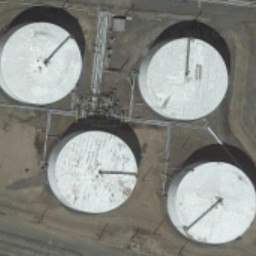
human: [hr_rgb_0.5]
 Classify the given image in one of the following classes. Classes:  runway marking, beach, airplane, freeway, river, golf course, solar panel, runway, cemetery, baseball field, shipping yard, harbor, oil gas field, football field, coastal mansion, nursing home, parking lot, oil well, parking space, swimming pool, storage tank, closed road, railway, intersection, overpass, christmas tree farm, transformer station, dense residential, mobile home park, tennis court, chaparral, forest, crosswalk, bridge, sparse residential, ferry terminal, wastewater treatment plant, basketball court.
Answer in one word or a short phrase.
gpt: storage tank